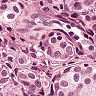
Metastatic tissue present: yes